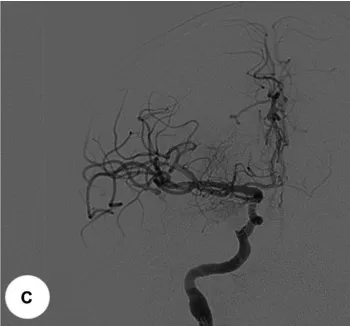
Intraoperative angiograms. Digital subtraction angiograms from internal carotid artery. (B) Lateral view, Case 1.
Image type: radiology (ct)